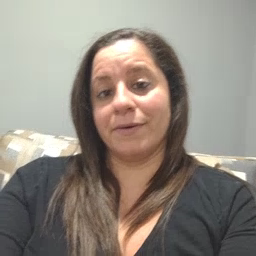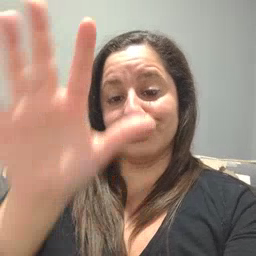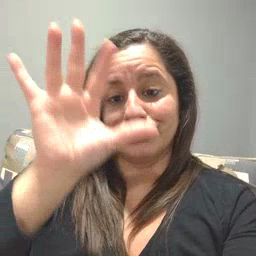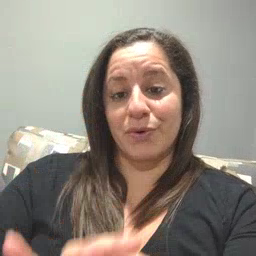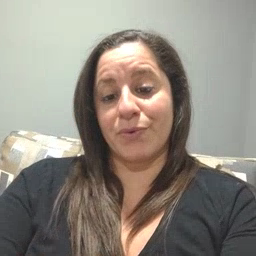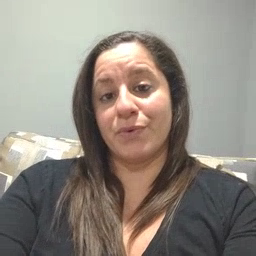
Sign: snow